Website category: university
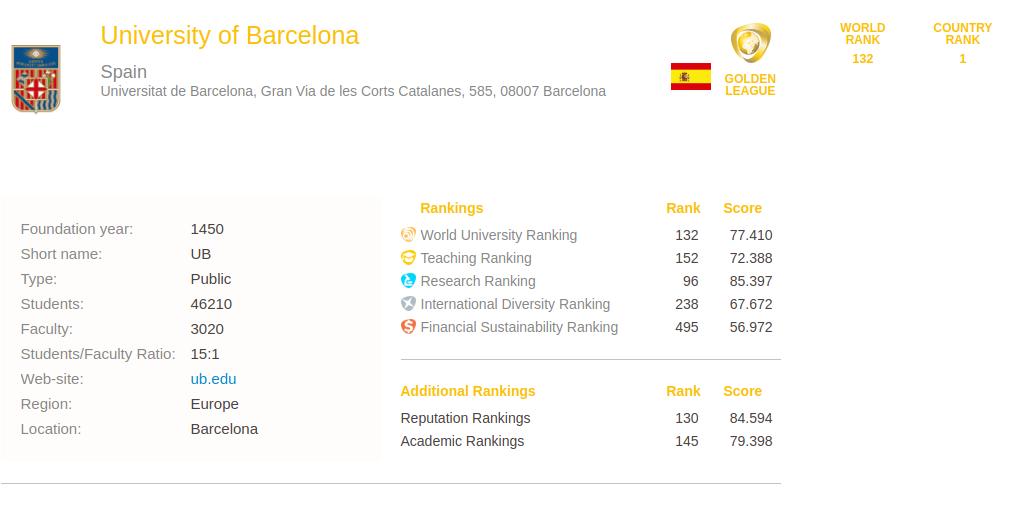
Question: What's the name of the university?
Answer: University of Barcelona

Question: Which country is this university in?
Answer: Spain

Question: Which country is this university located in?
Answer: Spain

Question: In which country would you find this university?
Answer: Spain

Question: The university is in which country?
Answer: Spain

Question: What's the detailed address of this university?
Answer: Universitat de Barcelona, Gran Via de les Corts Catalanes, 585, 08007 Barcelona

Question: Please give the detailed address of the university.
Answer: Universitat de Barcelona, Gran Via de les Corts Catalanes, 585, 08007 Barcelona

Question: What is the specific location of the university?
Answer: Universitat de Barcelona, Gran Via de les Corts Catalanes, 585, 08007 Barcelona

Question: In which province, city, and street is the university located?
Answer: Universitat de Barcelona, Gran Via de les Corts Catalanes, 585, 08007 Barcelona

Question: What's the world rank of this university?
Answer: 132

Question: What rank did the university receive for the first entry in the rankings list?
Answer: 132

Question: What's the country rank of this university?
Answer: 1

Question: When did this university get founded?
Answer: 1450

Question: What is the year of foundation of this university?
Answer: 1450

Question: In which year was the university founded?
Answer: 1450

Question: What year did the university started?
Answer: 1450

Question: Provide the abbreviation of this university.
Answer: UB

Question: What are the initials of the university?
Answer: UB

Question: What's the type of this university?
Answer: Public

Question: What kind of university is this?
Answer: Public

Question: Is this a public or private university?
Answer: Public

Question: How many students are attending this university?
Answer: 46210

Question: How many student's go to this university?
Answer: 46210

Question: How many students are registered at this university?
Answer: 46210

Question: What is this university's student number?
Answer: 46210

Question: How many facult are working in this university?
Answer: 3020

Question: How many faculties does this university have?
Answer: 3020

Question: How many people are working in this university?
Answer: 3020

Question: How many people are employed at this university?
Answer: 3020

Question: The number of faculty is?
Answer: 3020

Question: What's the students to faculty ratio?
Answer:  15 : 1

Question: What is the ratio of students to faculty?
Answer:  15 : 1

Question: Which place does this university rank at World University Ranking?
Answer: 132

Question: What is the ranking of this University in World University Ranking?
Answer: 132

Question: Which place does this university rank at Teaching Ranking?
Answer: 152

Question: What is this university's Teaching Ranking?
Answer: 152

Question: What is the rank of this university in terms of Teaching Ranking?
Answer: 152

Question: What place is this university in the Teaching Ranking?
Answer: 152

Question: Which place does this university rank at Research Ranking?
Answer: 96

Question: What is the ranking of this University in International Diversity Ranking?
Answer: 238

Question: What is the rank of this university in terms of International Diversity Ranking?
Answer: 238

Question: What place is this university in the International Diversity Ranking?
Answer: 238

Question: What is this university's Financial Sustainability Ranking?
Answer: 495

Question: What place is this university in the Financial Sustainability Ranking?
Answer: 495

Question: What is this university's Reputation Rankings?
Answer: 130

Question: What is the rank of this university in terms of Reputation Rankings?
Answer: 130

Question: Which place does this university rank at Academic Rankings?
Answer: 145

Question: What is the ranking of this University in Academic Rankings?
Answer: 145

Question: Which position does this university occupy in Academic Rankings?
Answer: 145

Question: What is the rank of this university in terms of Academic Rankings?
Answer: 145

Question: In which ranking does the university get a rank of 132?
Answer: World University Ranking

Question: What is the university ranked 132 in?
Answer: World University Ranking

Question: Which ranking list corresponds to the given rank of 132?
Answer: World University Ranking

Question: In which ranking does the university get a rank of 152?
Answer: Teaching Ranking

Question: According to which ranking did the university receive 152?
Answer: Teaching Ranking

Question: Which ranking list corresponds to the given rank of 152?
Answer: Teaching Ranking

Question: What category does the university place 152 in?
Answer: Teaching Ranking

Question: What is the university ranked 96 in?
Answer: Research Ranking

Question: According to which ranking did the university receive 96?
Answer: Research Ranking

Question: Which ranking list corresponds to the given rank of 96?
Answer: Research Ranking

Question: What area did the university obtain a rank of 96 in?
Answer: Research Ranking

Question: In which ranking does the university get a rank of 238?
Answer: International Diversity Ranking

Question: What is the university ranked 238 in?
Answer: International Diversity Ranking

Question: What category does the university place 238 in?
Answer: International Diversity Ranking